【题型】解答题　【知识点】立体几何　【难度】medium
四边形$ABCD$是边长为1的正方形，$AC$与$BD$交于$O$点，$PA \perp$平面$ABCD$，且二面角$P-BC-A$的大小为$45^{\circ}$.

(1) 求点$A$到平面$PBD$的距离；

(2) 求直线$AC$与平面$PCD$所成的角.
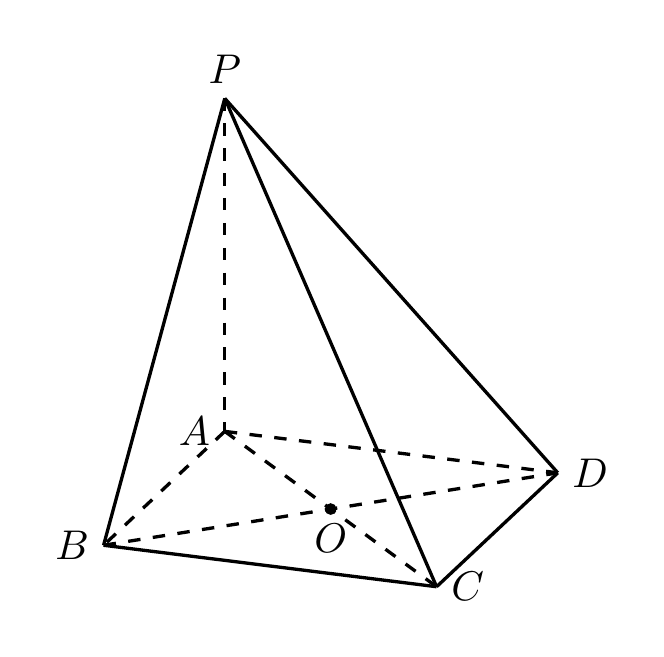
【解答】
【答案】(1)$\dfrac{\sqrt{3}}{3}$

(2)$\dfrac{\pi}{6}$

【知识点】线面角的向量求法、已知面面角求其他量、点到平面距离的向量求法

【分析】(1) 建立空间直角坐标系，设$|PA|=a$，利用空间向量法及二面角$P-BC-A$的大小求出$a$的值，

再求平面$PBD$的法向量$\vec{n}$，根据点$A$到平面$PBD$的距离$d=\dfrac{|\overrightarrow{AP} \cdot \vec{n}|}{|\vec{n}|}$求解即可；

(2) 先求出平面$PCD$的法向量，利用空间向量法求解即可.

【详解】(1) 因为四边形$ABCD$是正方形，$PA \perp$平面$ABCD$，$AB,AD \subset$平面$ABCD$，

所以$AP,AB,AD$两两垂直，

以$A$为原点，$AB,AD,AP$所在直线为$x$轴，$y$轴，$z$轴建立如图所示坐标系，

设$|PA|=a$，$a>0$，则$P(0,0,a)$，$B(1,0,0)$，$C(1,1,0)$，$A(0,0,0)$，$D(0,1,0)$，

所以$\overrightarrow{PB}=(1,0,-a)$，$\overrightarrow{BC}=(0,1,0)$，$\overrightarrow{AB}=(1,0,0)$，

设平面$PBC$的法向量$\vec{n}_{1}=(x_{1},y_{1},z_{1})$，

则$\begin{cases} \vec{n}_{1} \cdot \overrightarrow{PB} = x_{1}-az_{1}=0 \\ \vec{n}_{1} \cdot \overrightarrow{BC} = y_{1}=0 \end{cases}$，取$\vec{n}_{1}=(a,0,1)$，

取平面$BCA$的法向量$\vec{n}_{2}=(0,0,1)$，

因为二面角$P-BC-A$的大小为$45^{\circ}$，

所以$\cos\langle\vec{n}_{1},\vec{n}_{2}\rangle = \dfrac{|\vec{n}_{1} \cdot \vec{n}_{2}|}{|\vec{n}_{1}||\vec{n}_{2}|} = \dfrac{1}{\sqrt{a^{2}+1} \times 1} = \dfrac{\sqrt{2}}{2}$，解得$a=1$，即$P(0,0,1)$，

所以$\overrightarrow{PB}=(1,0,-1)$，$\overrightarrow{PD}=(0,1,-1)$，$\overrightarrow{AP}=(0,0,1)$，

设平面$PBD$的法向量$\vec{n}=(x_{0},y_{0},z_{0})$，

则$\begin{cases} \vec{n} \cdot \overrightarrow{PB} = x_{0}-z_{0}=0 \\ \vec{n} \cdot \overrightarrow{PD} = y_{0}-z_{0}=0 \end{cases}$，取$\vec{n}=(1,1,1)$，

所以点$A$到平面$PBD$的距离$d = \dfrac{|\overrightarrow{AP} \cdot \vec{n}|}{|\vec{n}|} = \dfrac{1}{\sqrt{3}} = \dfrac{\sqrt{3}}{3}$.

(2) 由(1)得$\overrightarrow{PC}=(1,1,-1)$，$\overrightarrow{PD}=(0,1,-1)$，$\overrightarrow{AC}=(1,1,0)$，

设平面$PCD$的法向量$\vec{m}=(x,y,z)$，

则$\begin{cases} \vec{m} \cdot \overrightarrow{PC} = x+y-z=0 \\ \vec{m} \cdot \overrightarrow{PD} = y-z=0 \end{cases}$，取$\vec{m}=(0,1,1)$，

设直线$AC$与平面$PCD$所成的角为$\theta$，$\theta \in \left[0,\dfrac{\pi}{2}\right]$，

所以$\sin\theta = \left|\cos\langle\vec{m},\overrightarrow{AC}\rangle\right| = \dfrac{|\vec{m} \cdot \overrightarrow{AC}|}{|\vec{m}||\overrightarrow{AC}|} = \dfrac{1}{\sqrt{2} \times \sqrt{2}} = \dfrac{1}{2}$，

所以直线$AC$与平面$PCD$所成的角为$\dfrac{\pi}{6}$.
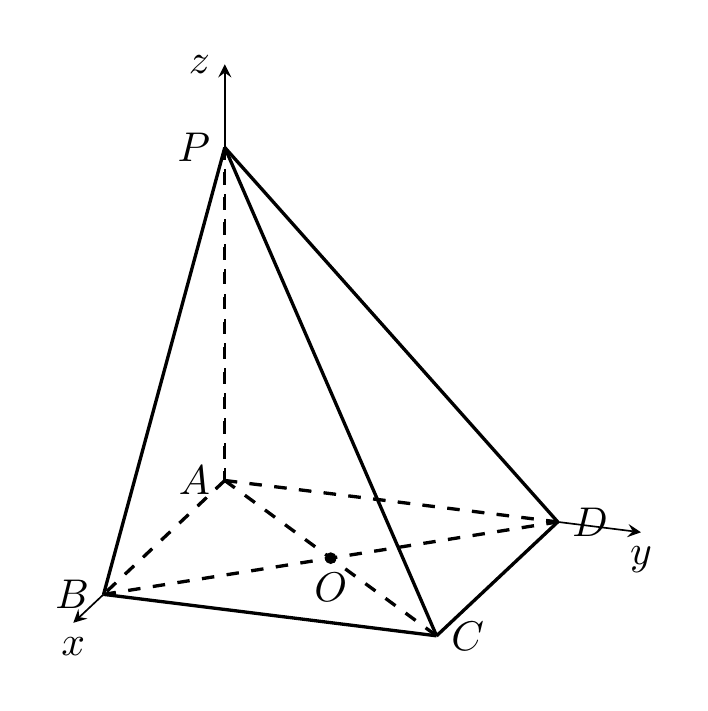